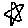
Label: star